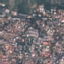
Land use / land cover class: Residential